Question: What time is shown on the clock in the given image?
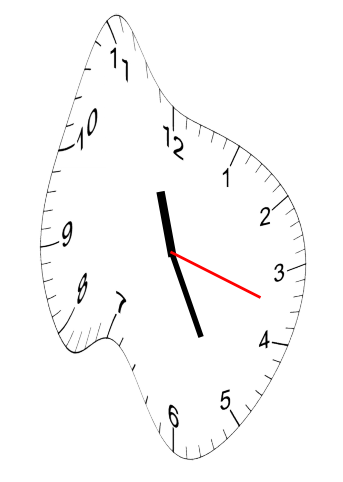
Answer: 11:25:18